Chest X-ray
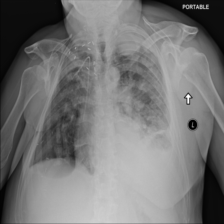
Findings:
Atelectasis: positive
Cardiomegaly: negative
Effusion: positive
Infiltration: positive
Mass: positive
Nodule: negative
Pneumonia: negative
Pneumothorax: negative
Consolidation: positive
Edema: negative
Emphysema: negative
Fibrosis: negative
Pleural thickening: negative
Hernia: negative